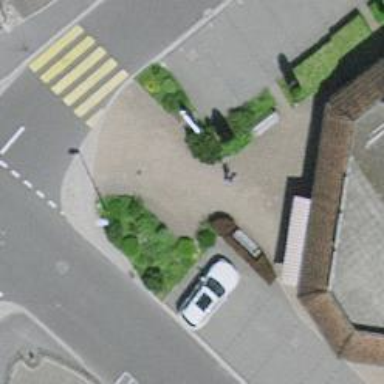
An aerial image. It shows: White bench.